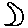
Label: moon